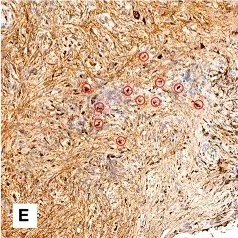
Microscopic examination of the lumbar vertebra (biopsy). Immunohistochemistry for IgG.
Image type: pathology (immunostaining)